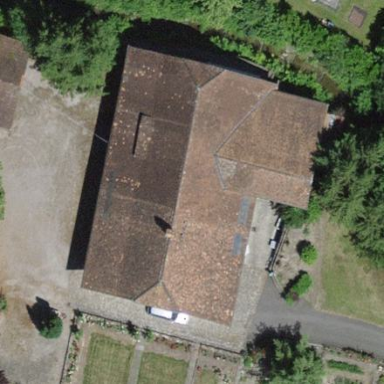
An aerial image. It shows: Farm building.